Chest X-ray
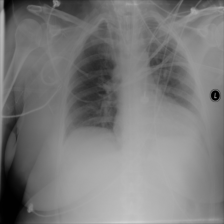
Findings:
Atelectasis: negative
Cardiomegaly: negative
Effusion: negative
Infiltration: positive
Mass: negative
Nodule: negative
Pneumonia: negative
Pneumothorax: negative
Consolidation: negative
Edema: negative
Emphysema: negative
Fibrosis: negative
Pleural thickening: negative
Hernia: negative